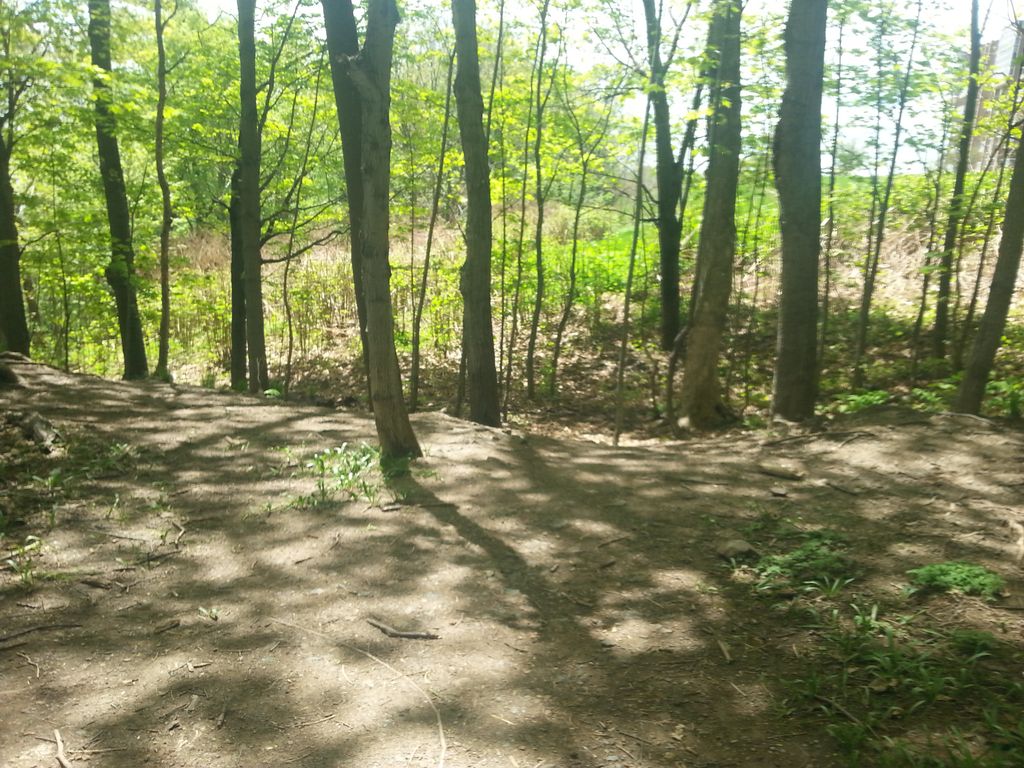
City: quebec_city